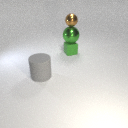
small green rubber cube below small brown metal sphere